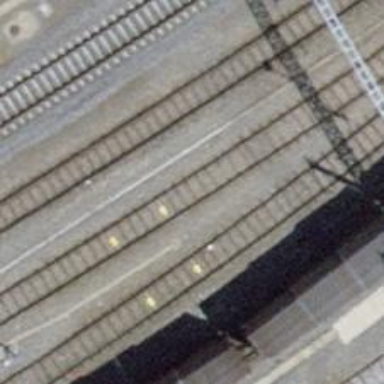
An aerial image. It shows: Siding railway track with electrified contact line.